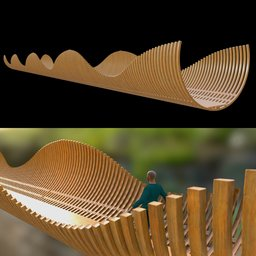
Label: architecture